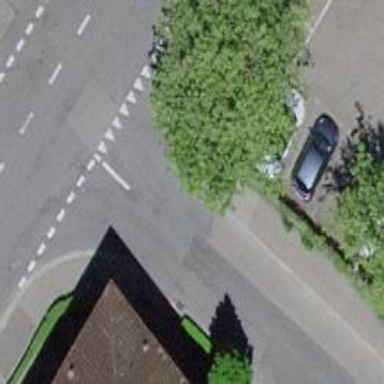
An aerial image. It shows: Unmarked road crossing.